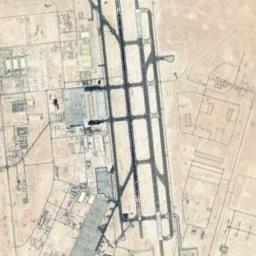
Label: airport